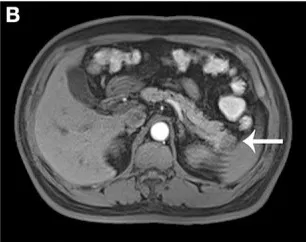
Post-contrast MRI. , the arterial phase.
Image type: radiology (mri)